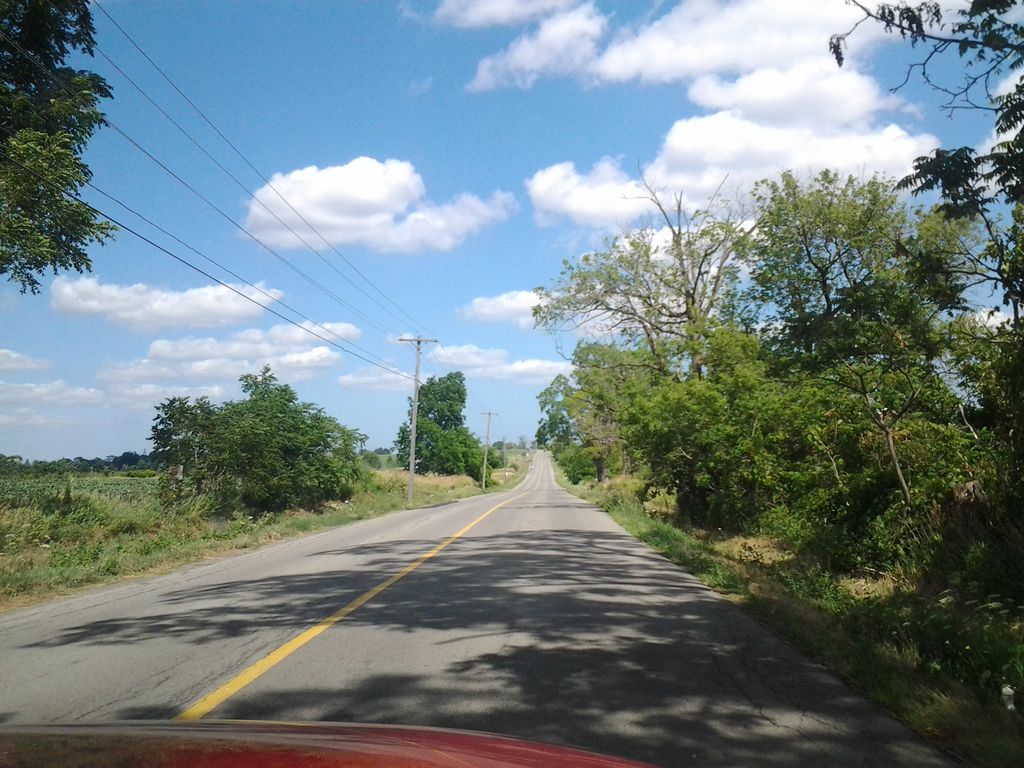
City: hamilton